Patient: sex M, age 69
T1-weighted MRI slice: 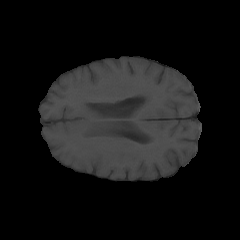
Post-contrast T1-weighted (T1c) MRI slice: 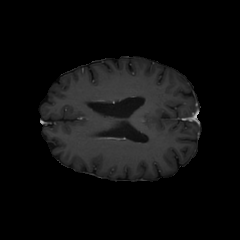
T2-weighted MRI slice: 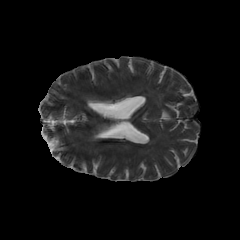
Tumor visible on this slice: no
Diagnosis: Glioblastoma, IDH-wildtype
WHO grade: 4